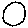
Label: circle